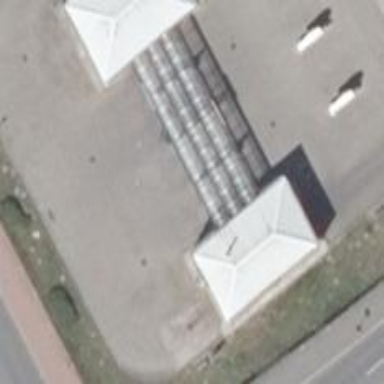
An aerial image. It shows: Car wash facility.